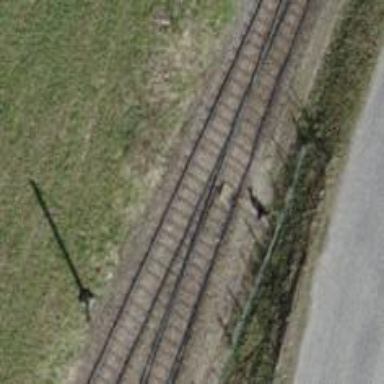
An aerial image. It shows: Railway switch.